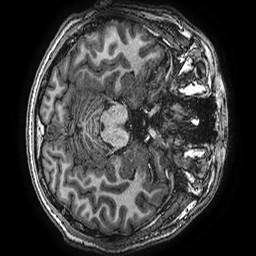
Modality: T1w
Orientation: axial
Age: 18
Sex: male
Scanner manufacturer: ge
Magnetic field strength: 3 T
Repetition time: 0.00766 s
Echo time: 0.003476 s